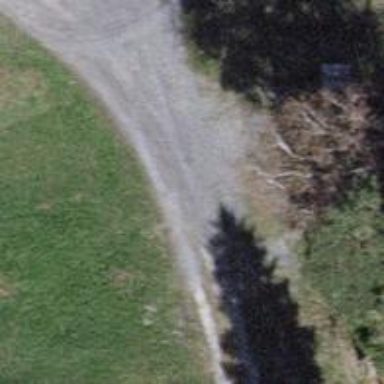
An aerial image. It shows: Gravel track with grade 2 quality.